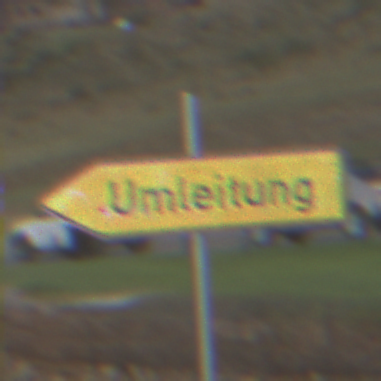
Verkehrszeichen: UmleitungswegweiserLinksweisend
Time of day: SunriseSunset
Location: Outdoor (RoadRail)
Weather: PartlyCloudy
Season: NotSpecified
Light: Natural